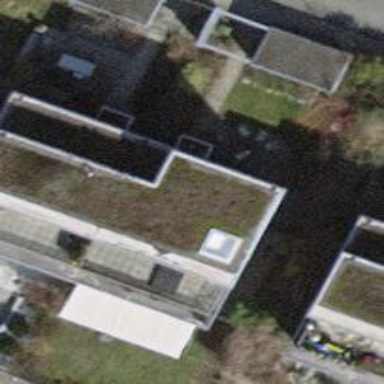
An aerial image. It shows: Terrace building.